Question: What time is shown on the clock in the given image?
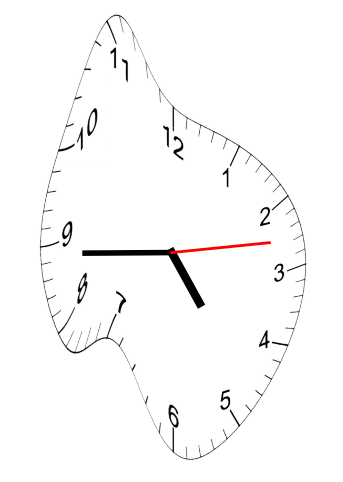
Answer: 04:44:13